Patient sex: M
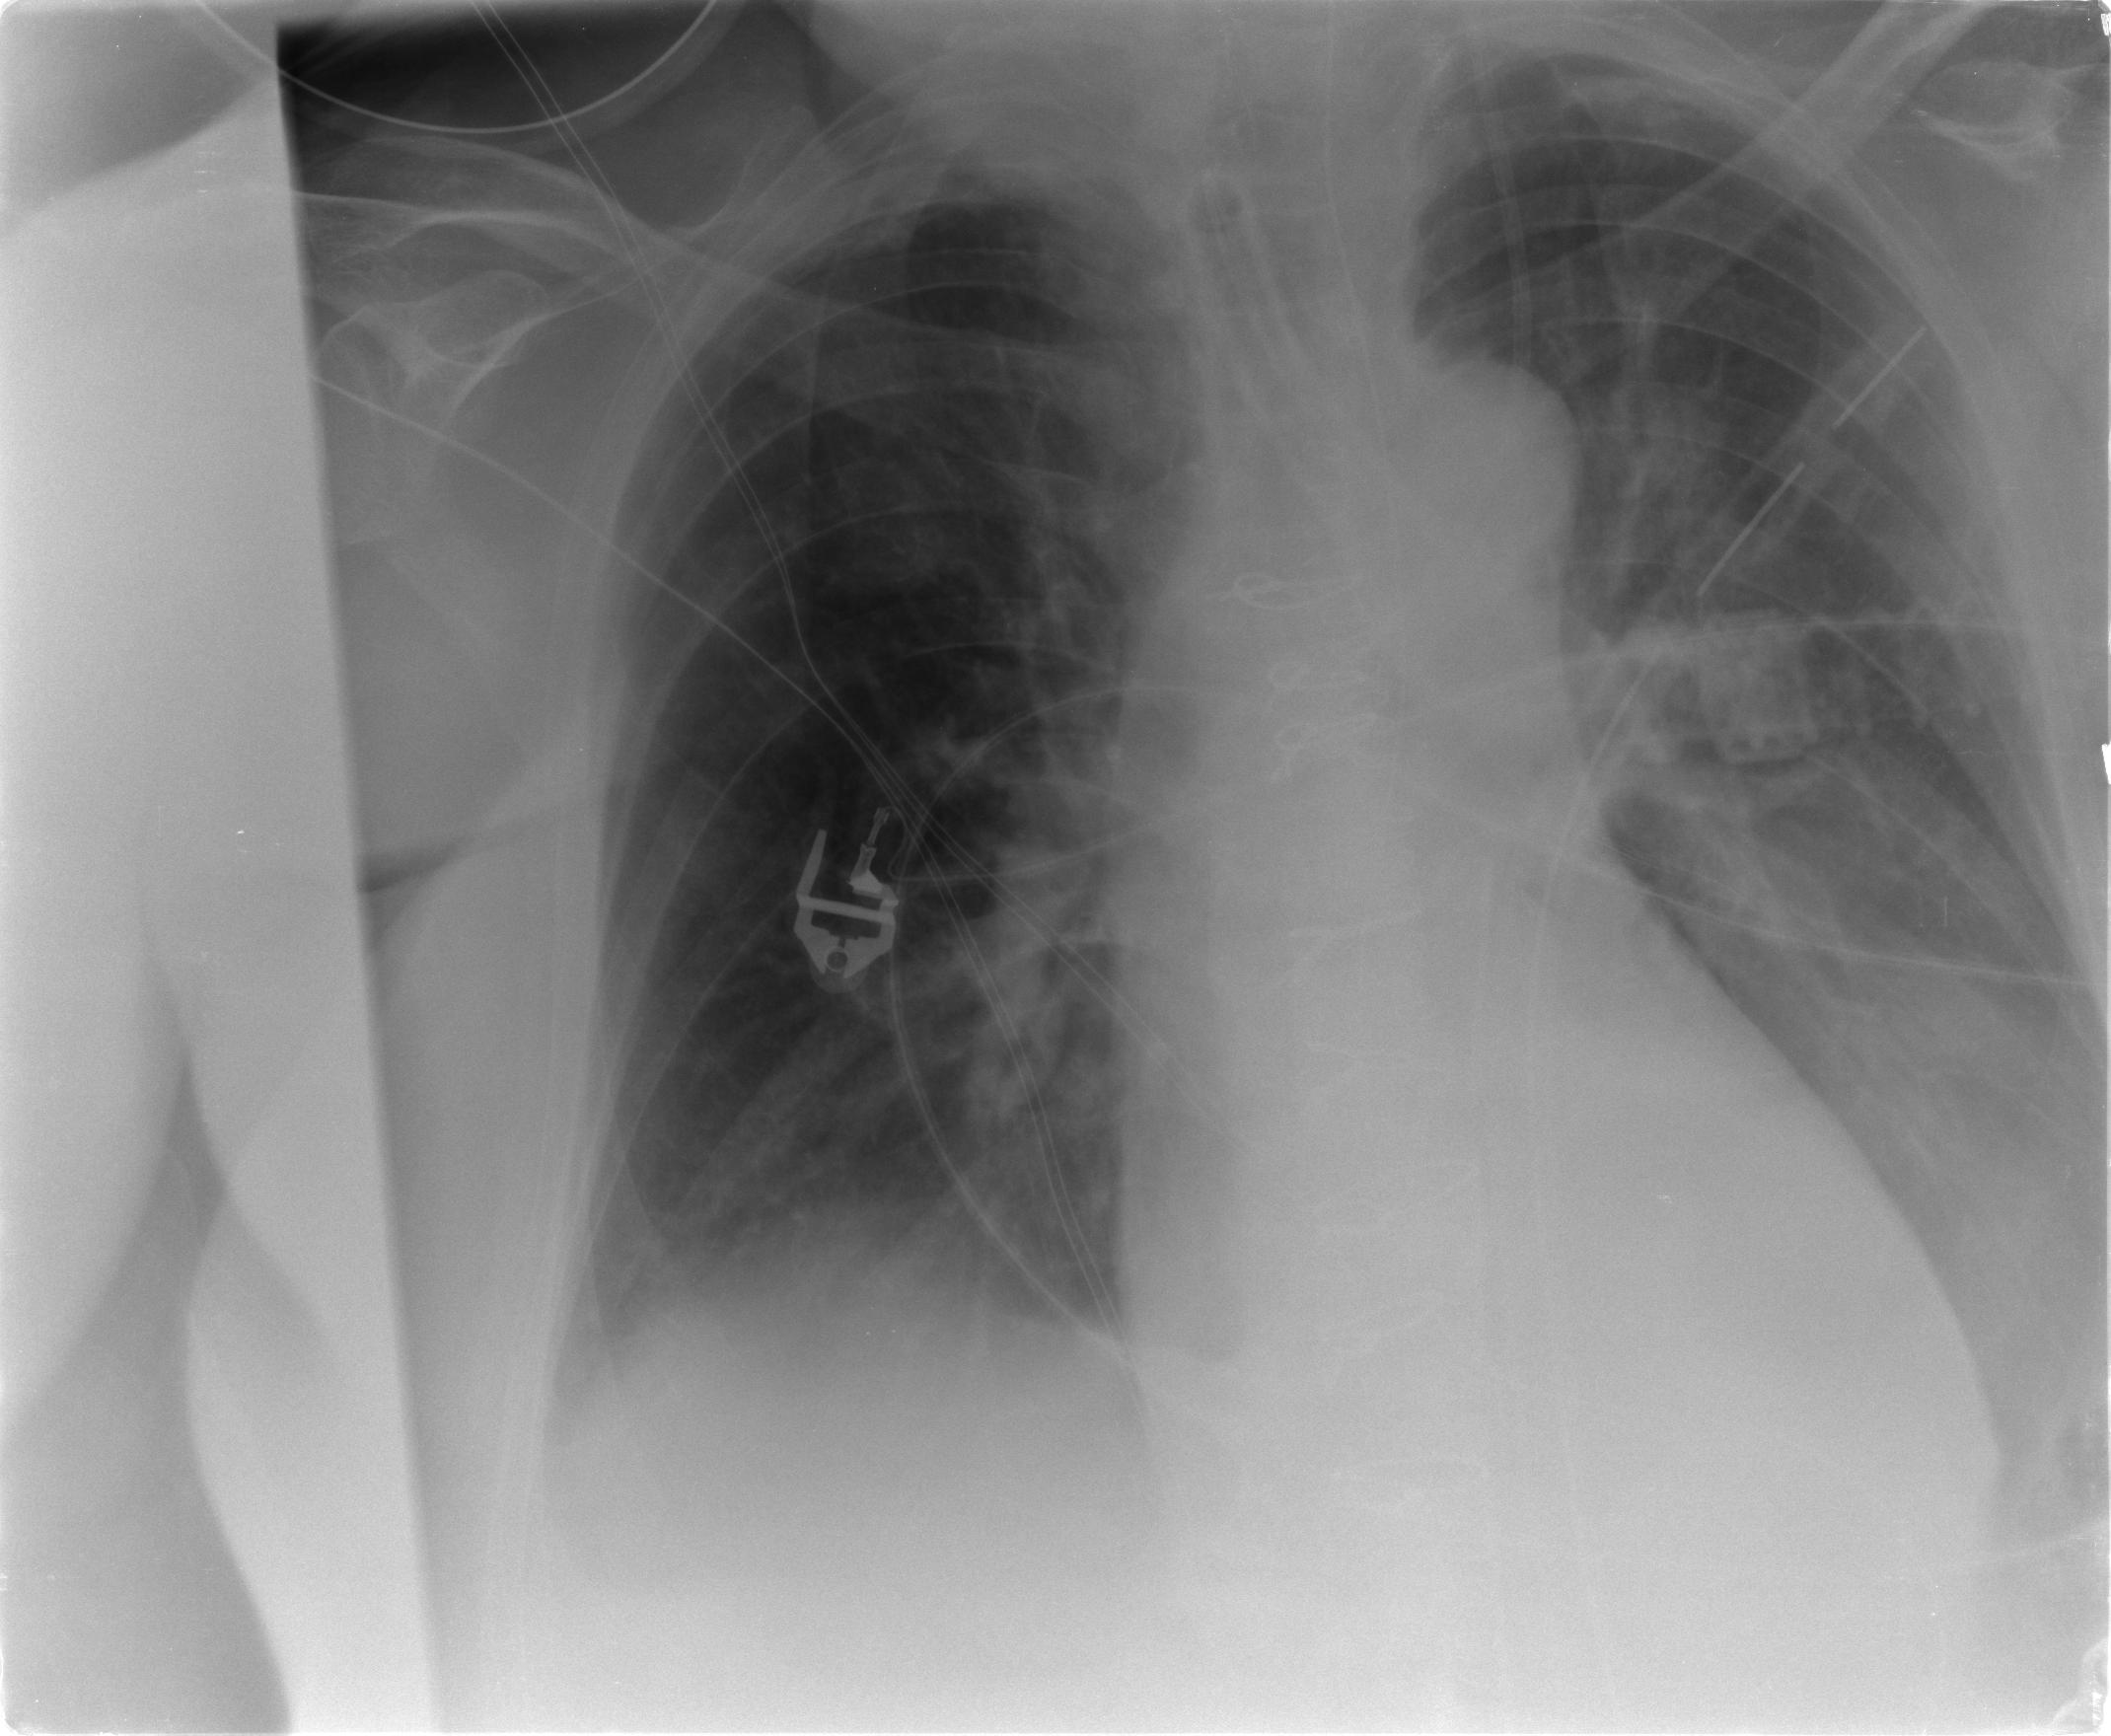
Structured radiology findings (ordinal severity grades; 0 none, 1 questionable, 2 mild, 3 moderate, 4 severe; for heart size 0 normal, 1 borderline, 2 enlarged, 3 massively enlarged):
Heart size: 2
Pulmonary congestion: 2
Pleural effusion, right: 2
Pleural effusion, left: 3
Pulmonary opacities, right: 2
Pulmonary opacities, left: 2
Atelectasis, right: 2
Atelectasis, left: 2